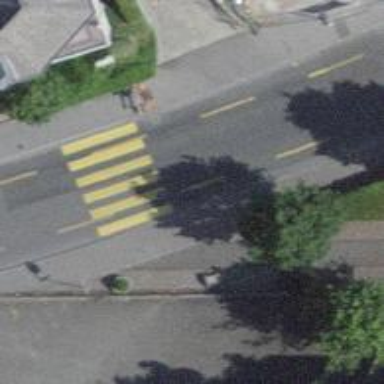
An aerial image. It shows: Kerb barrier.